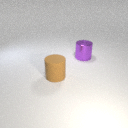
large purple metal cylinder behind large brown rubber cylinder